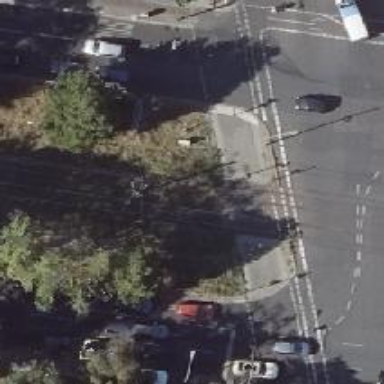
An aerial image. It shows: Tram crossing with traffic signals.